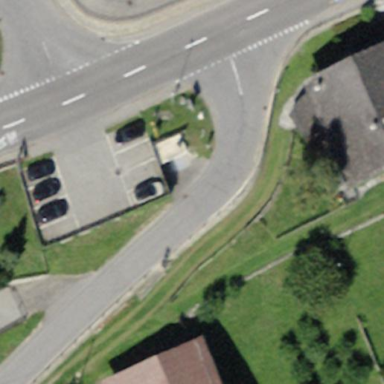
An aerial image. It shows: Parking area with surface.